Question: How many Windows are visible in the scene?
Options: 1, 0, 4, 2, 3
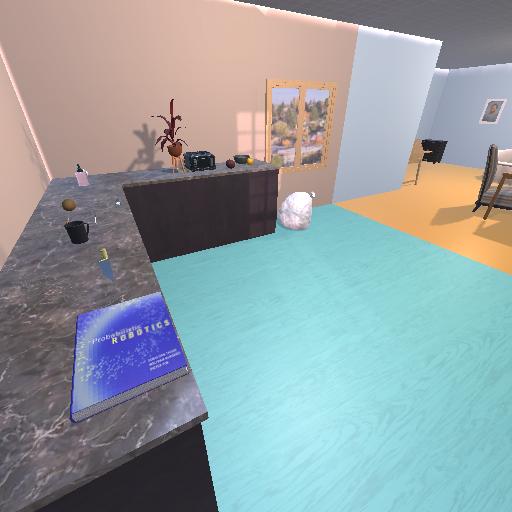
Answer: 1